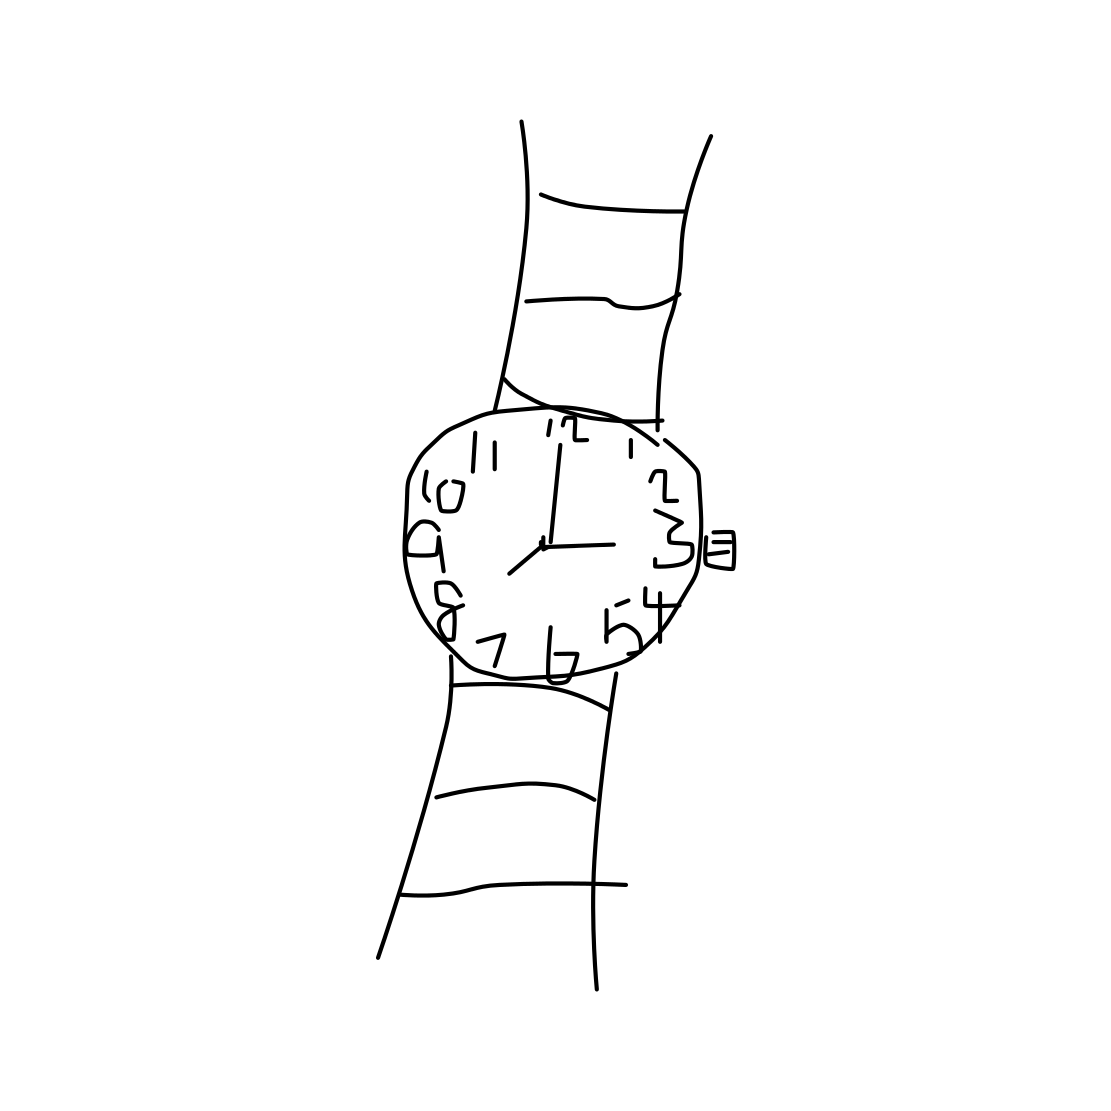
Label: wrist-watch